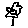
Label: flower